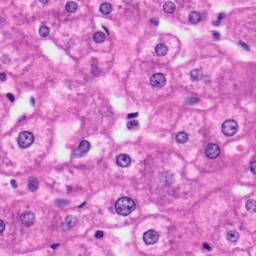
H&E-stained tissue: Liver